Brain MRI, t2w sequence, axial 2D slice.
Patient: age 33, sex F, weight 95 kg, height 1.95 m
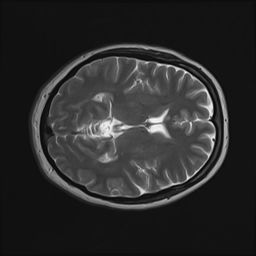